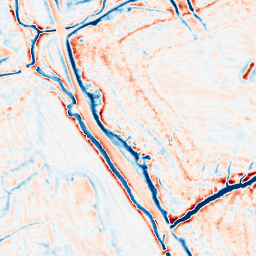
Category: edge_preserving
Decomposition family: bilateral
Decomposition parameters: d: 15
sigma_color: 50
sigma_space: 50
Upsampling method: sinc_blackman
Upsampling parameters: scale: 4
kernel_size: 16
Upsampling scale: 4